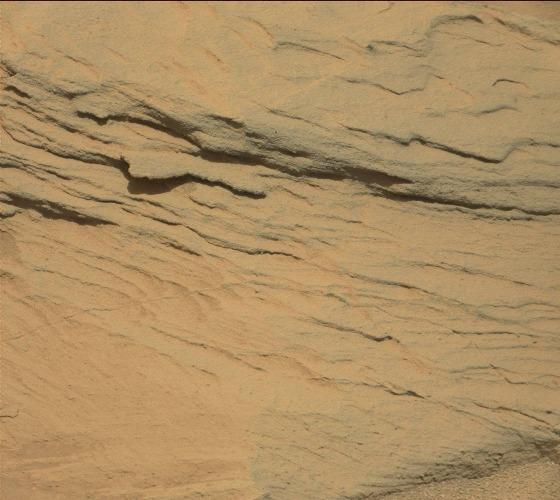
Terrain classes present: Bedrock, Gravel / Sand / Soil, Shadow